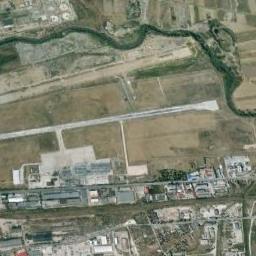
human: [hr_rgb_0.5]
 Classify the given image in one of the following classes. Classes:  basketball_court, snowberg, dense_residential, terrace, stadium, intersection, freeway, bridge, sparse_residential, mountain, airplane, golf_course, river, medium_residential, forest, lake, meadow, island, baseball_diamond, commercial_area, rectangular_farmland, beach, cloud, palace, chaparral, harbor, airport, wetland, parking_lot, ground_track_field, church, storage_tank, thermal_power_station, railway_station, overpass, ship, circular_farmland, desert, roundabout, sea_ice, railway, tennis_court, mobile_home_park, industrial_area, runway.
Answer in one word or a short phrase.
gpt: airport